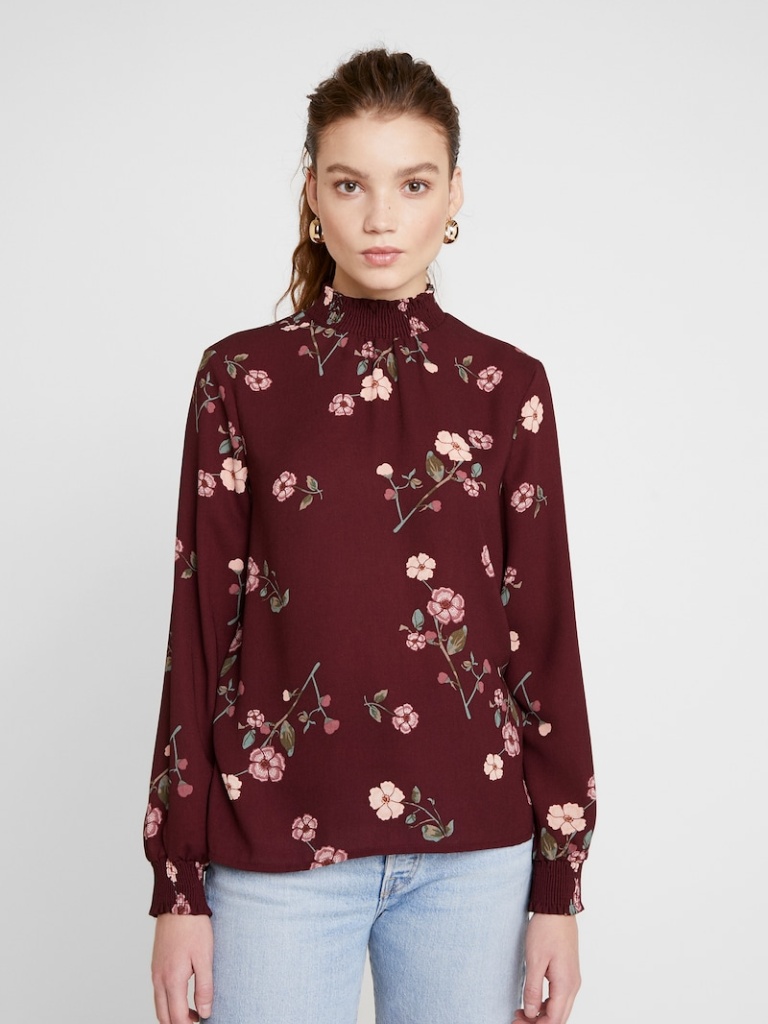
cotton relaxed a long-sleeved with the sleeves down hip length Untucked high blouse